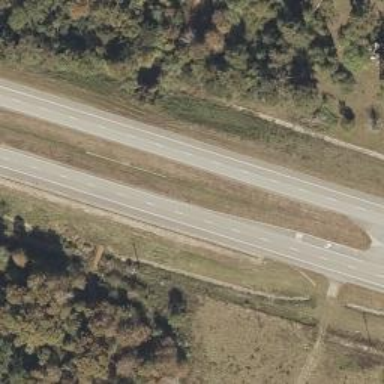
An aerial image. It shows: Asphalt trunk highway which is also expressway.